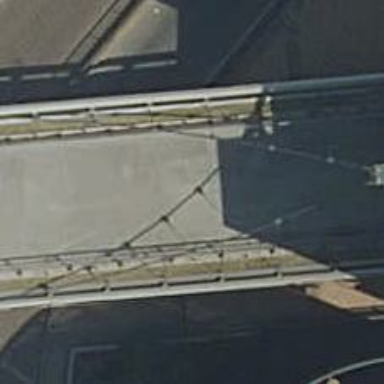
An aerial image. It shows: Pedestrian bridge crossing.